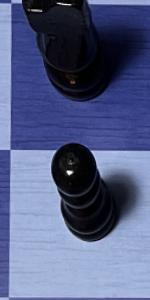
Label: Pawn_Black